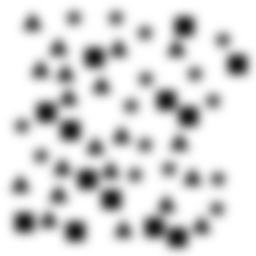
Squares: 13
Triangles: 20
Stars: 15
Total shapes: 48